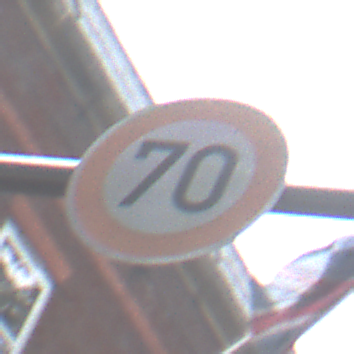
Verkehrszeichen: Geschwindigkeit70
Umgebung: Outdoor, Urban
Tageszeit: MorningAfternoon
Wetter: Overcast
Licht: Natural
Jahreszeit: NotSpecified
Kontrast: LowContrast